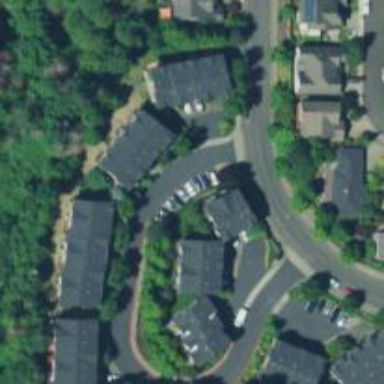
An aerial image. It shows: Residential road with asphalt surface and sidewalk on the left.